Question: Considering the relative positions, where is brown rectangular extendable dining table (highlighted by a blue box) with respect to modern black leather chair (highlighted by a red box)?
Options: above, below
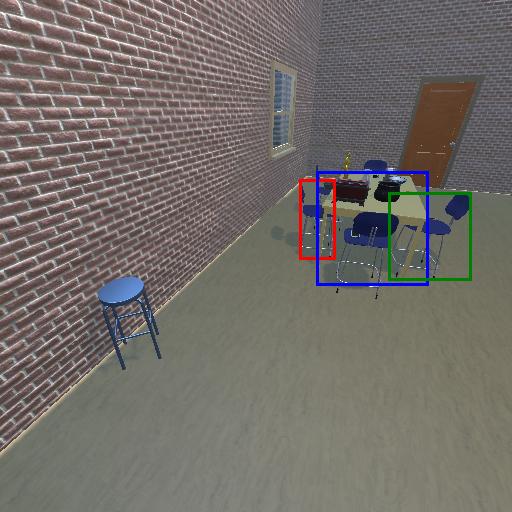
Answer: above